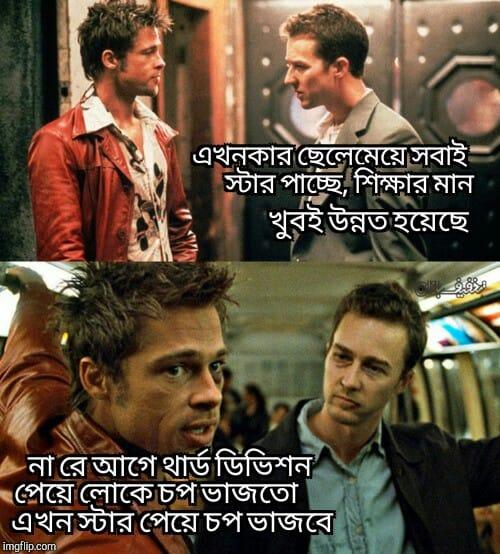
Text: এখনকার ছেলেমেয়ে সবাই স্টার পাচ্ছে, শিক্ষার মান খুবই উন্নত হয়েছে, না রে আগে থার্ড ডিভিশন পেয়ে লোকে চপ ভাজতো এখন স্টার পেয়ে চপ ভাজবে।
Label: Hate
Hate category: Political
Targeted group: Organization